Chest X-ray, AP view. Patient: 49 years old, sex F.
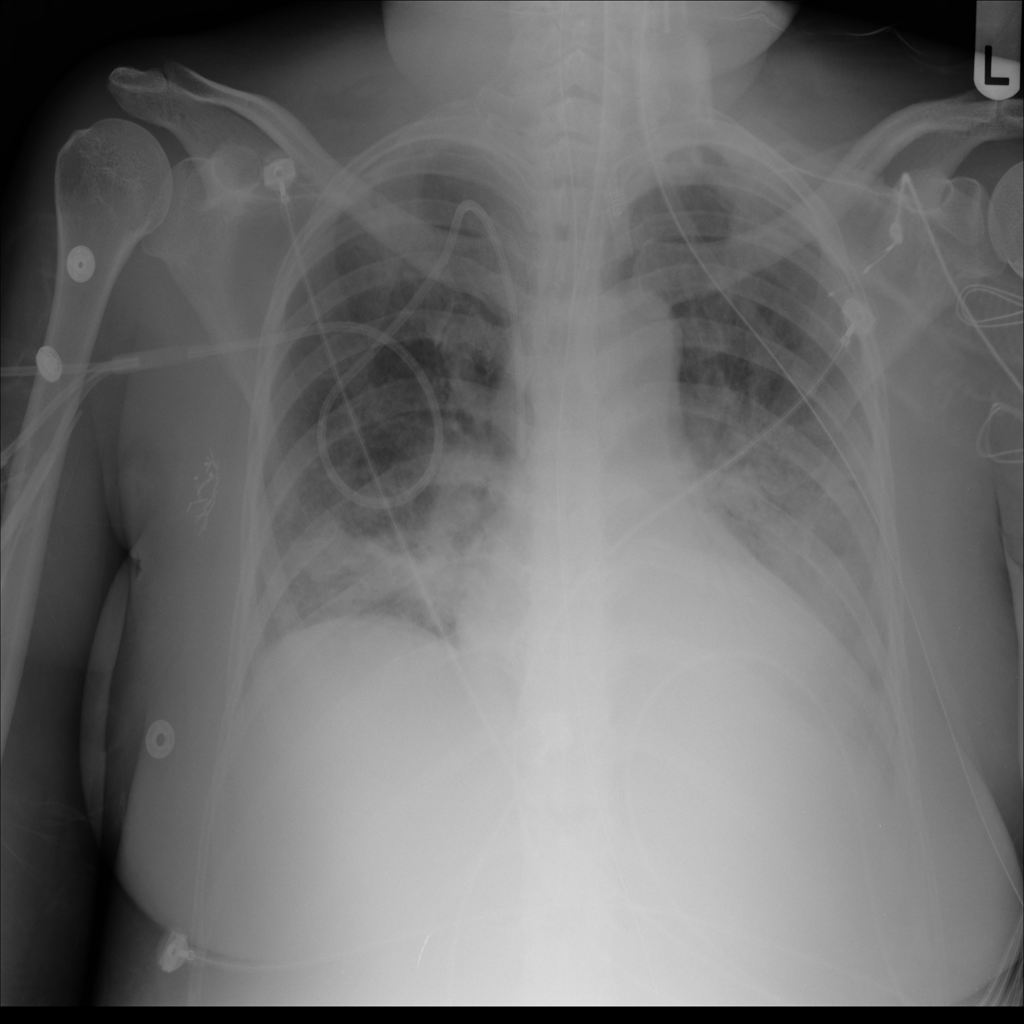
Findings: No Finding